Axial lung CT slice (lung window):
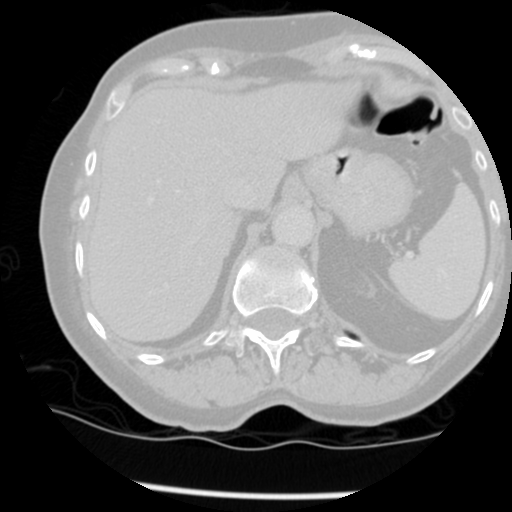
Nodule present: no